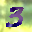
Label: 3